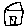
Label: house